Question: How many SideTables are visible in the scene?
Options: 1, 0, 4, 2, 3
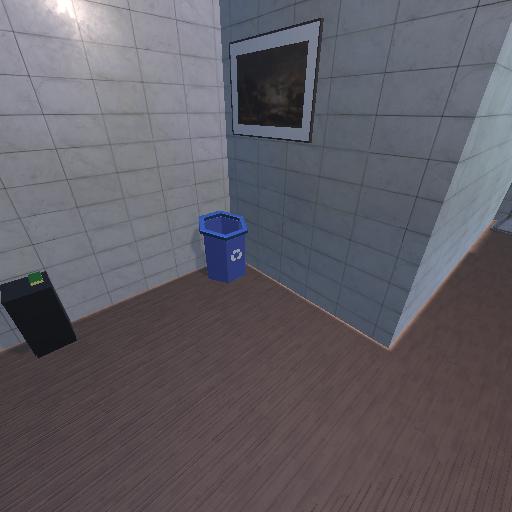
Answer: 1